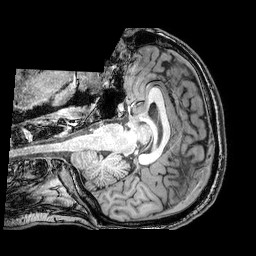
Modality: T1w
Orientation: axial
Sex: male
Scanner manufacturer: philips
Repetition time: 0.008118 s
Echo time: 0.00371 s